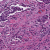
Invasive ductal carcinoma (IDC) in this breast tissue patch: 1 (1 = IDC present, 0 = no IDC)